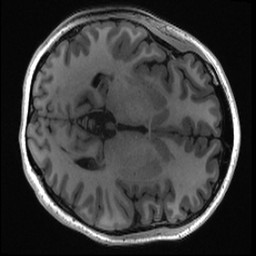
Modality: T1w
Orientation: axial
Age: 24
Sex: female